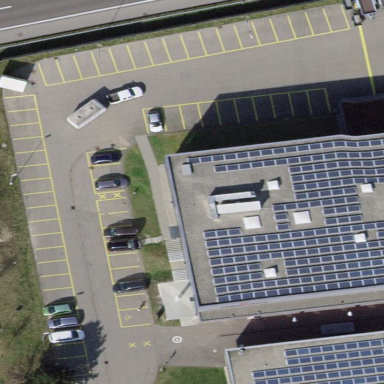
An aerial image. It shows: Street side parking area.